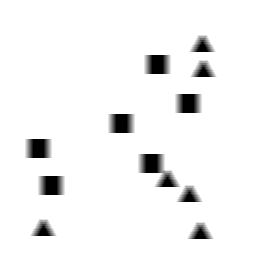
Squares: 6
Triangles: 6
Stars: 0
Total shapes: 12